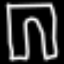
Label: pants